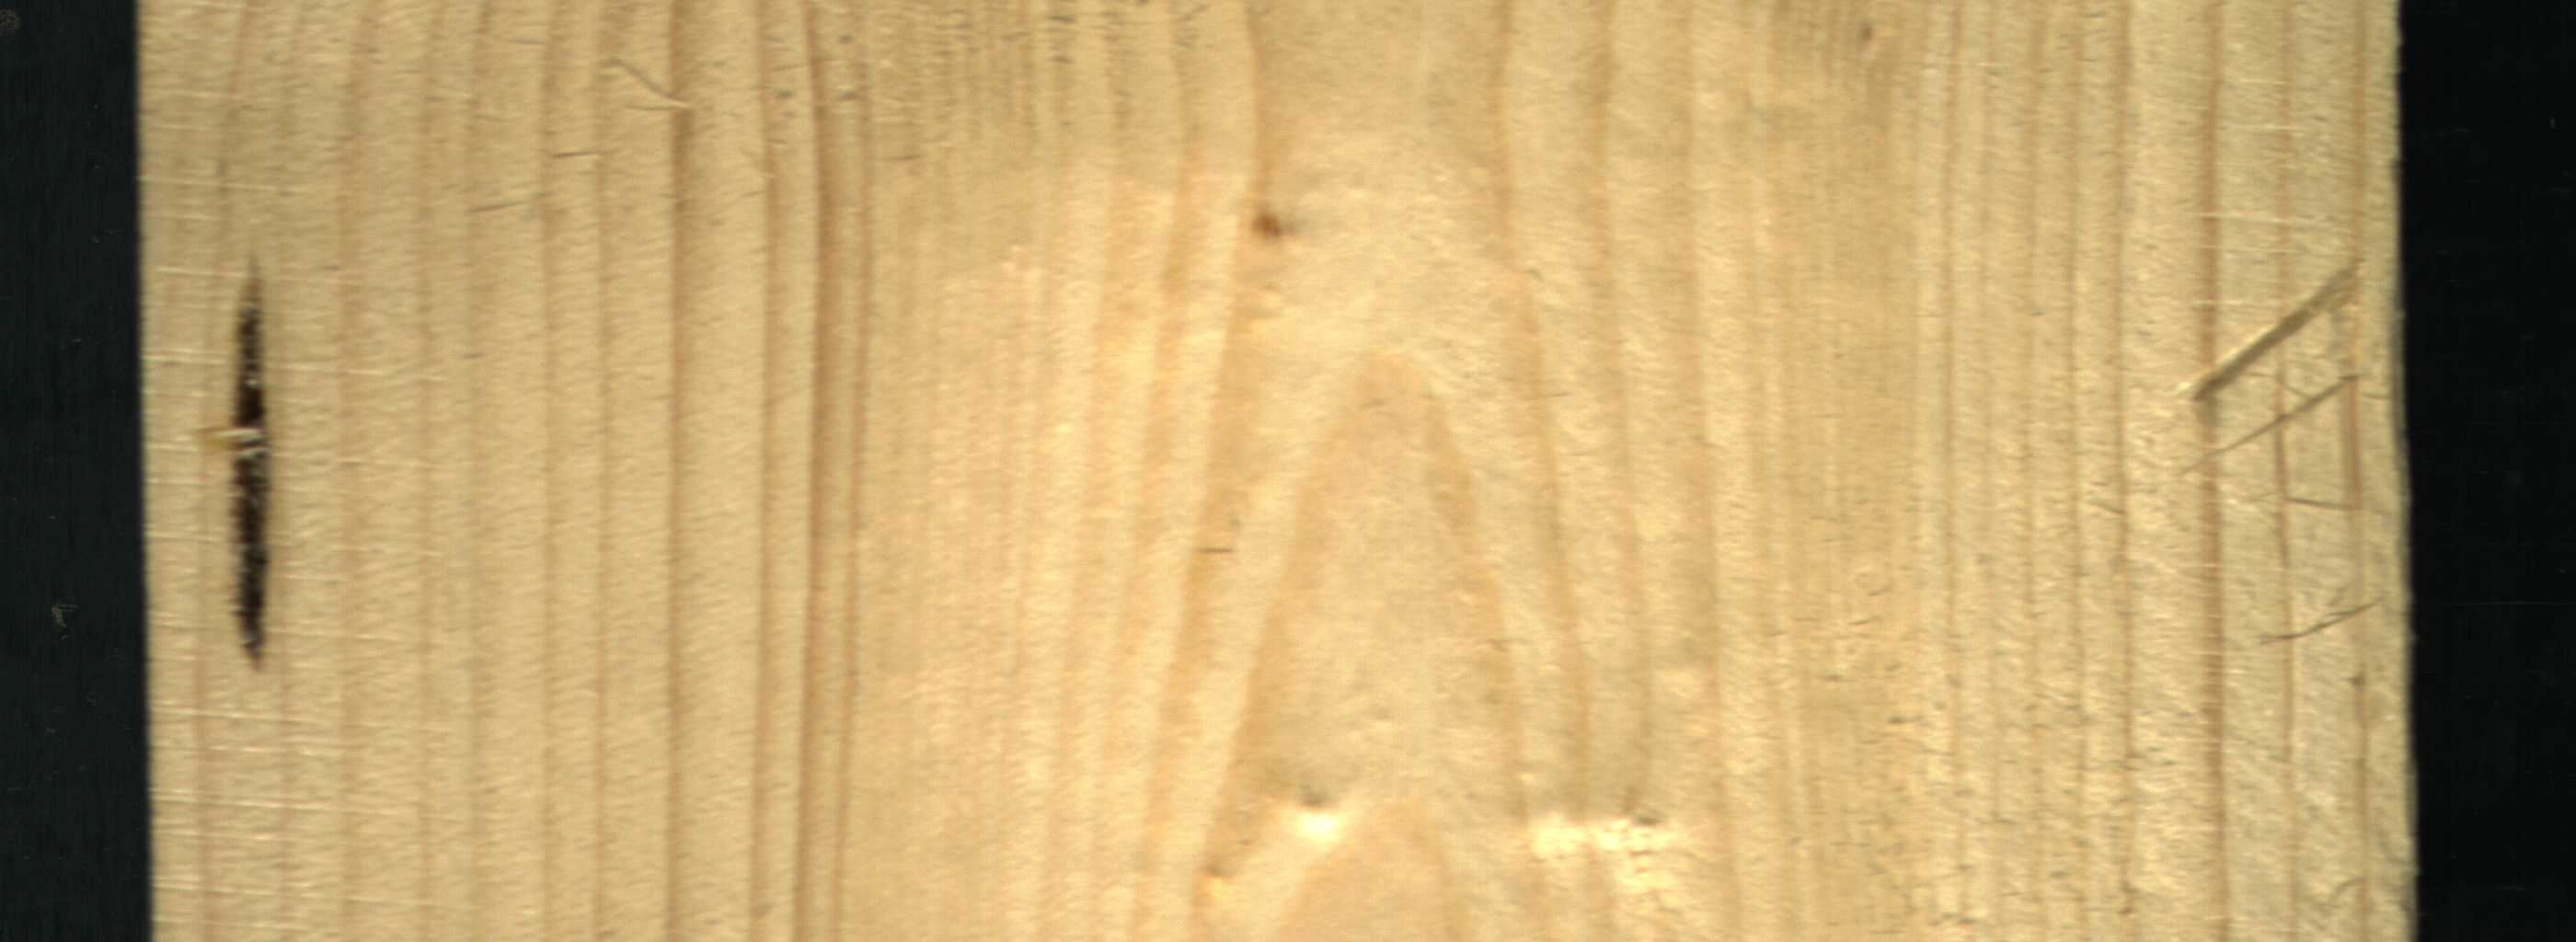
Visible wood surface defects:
resin